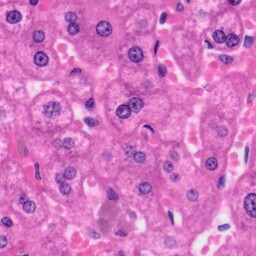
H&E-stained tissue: Liver